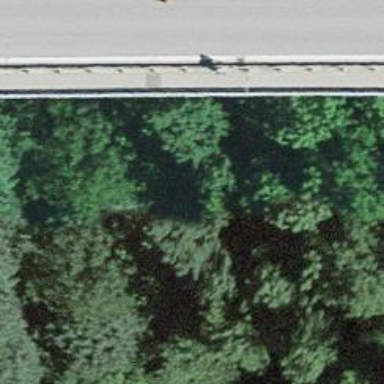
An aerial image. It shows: Path leading to bridge.